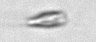
Label: Cryptophyta